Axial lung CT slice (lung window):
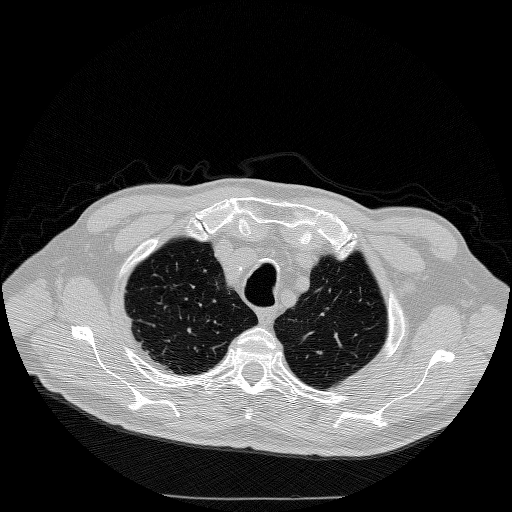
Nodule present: no